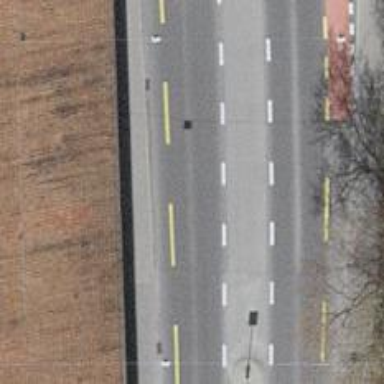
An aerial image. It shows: Primary highway with dedicated lane for cyclists.